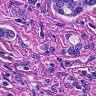
Metastatic tissue present: yes